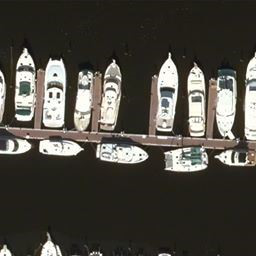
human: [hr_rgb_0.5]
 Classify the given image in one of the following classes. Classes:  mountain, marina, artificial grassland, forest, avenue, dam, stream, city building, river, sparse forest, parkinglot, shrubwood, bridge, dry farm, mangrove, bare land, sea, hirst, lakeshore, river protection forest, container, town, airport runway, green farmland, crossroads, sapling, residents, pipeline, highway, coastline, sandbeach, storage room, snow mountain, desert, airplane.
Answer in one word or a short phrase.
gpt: marina